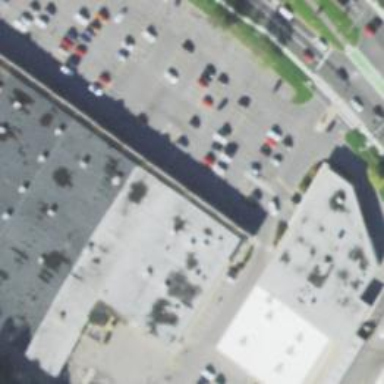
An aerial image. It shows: Retail building.